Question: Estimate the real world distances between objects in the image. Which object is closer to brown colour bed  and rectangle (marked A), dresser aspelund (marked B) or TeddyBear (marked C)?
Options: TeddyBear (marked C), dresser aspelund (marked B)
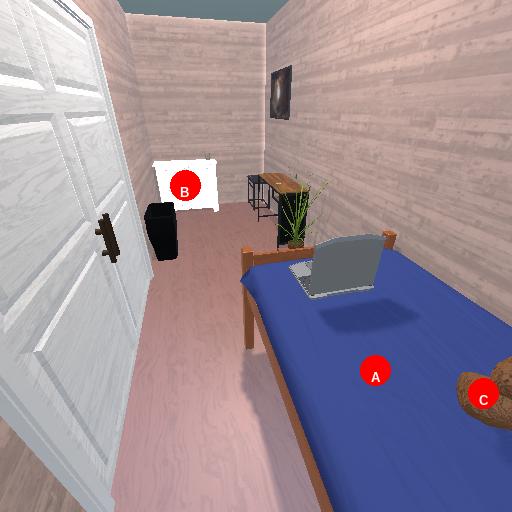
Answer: TeddyBear (marked C)